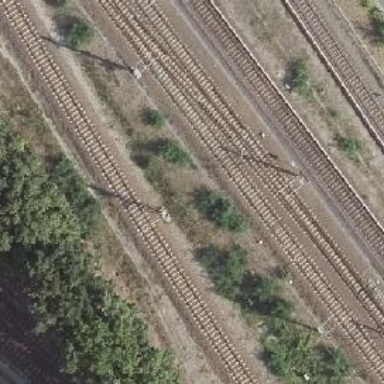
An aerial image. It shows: Railway milestone.